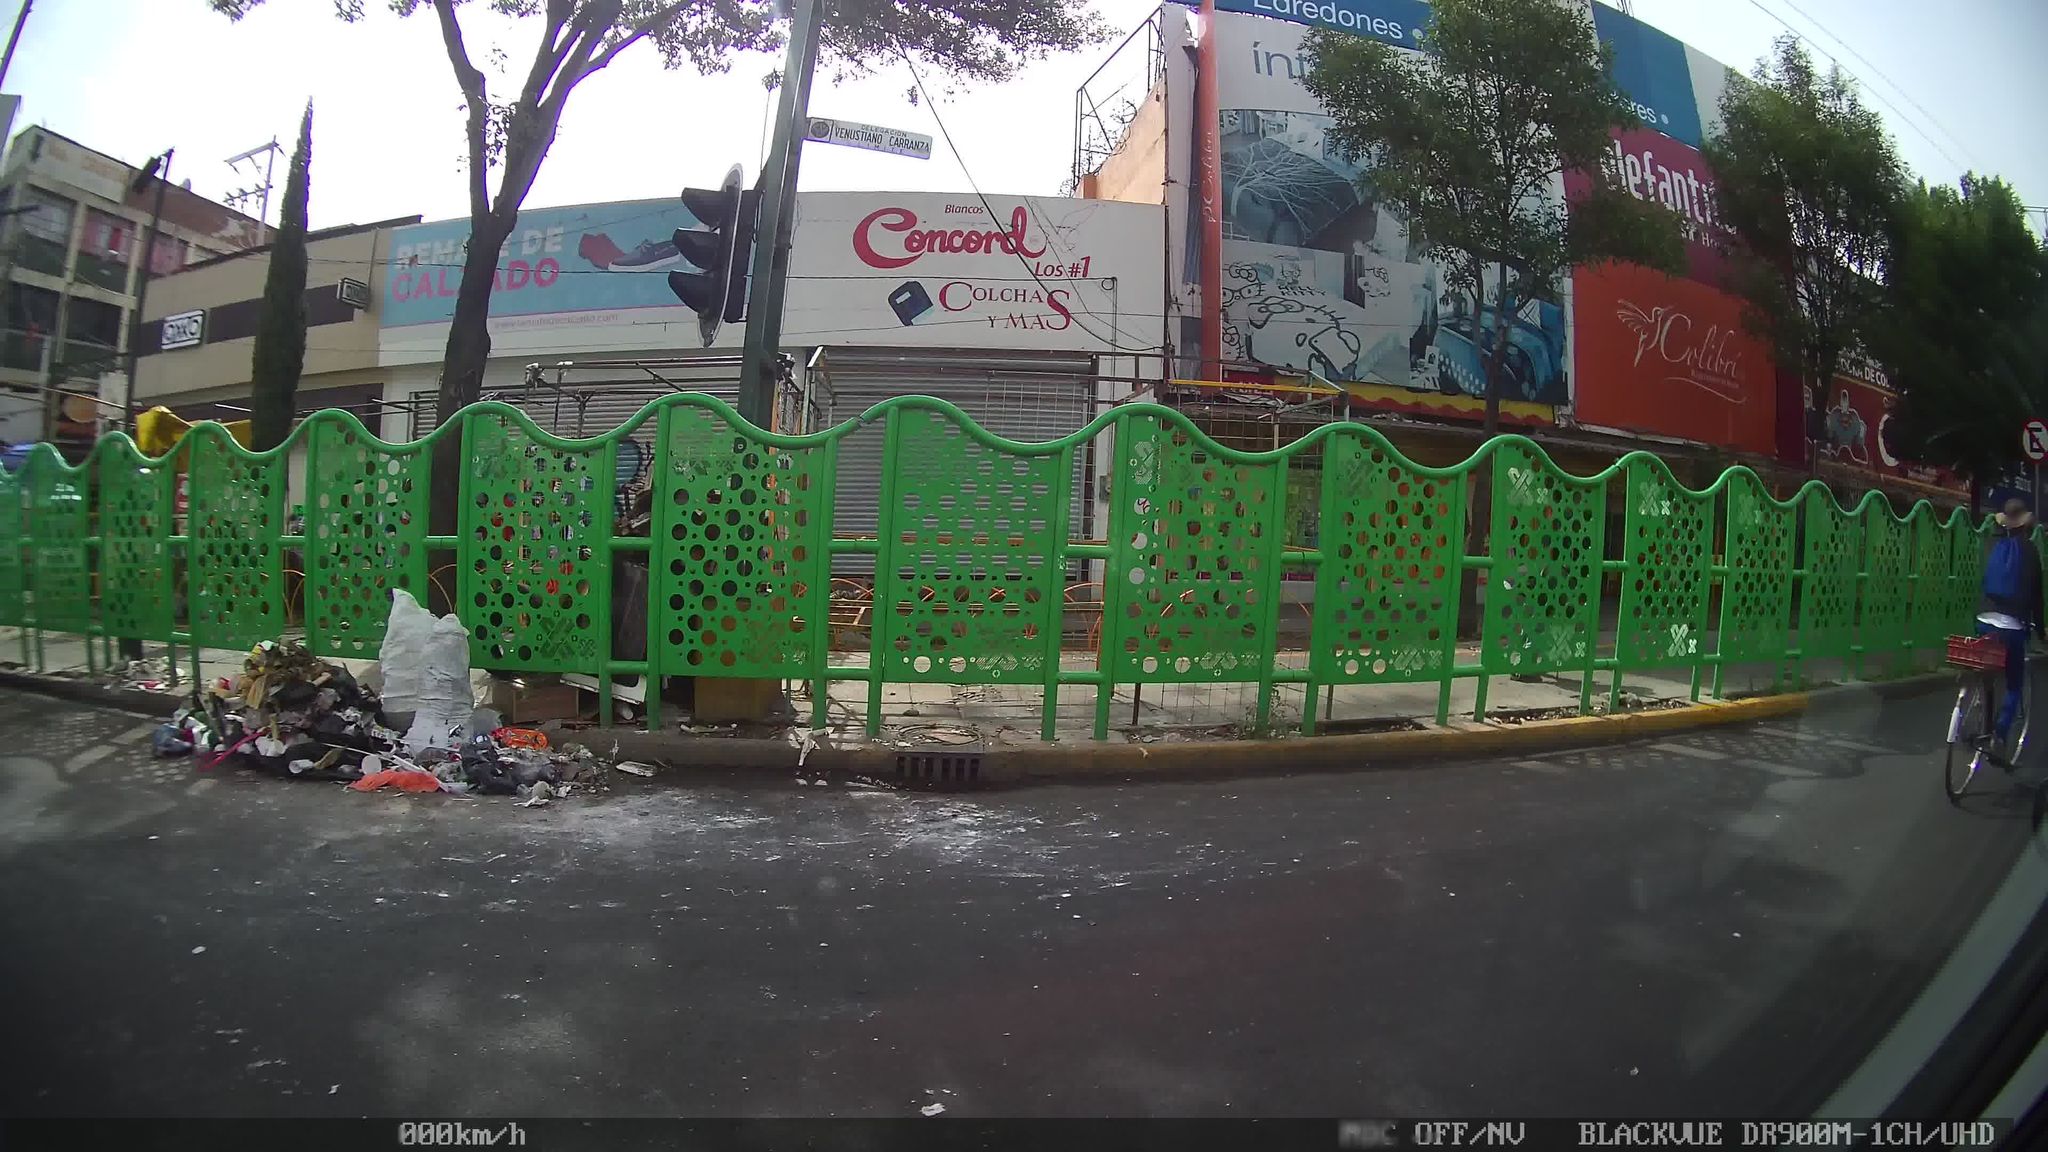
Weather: rainy
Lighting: day
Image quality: good
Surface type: driving surface
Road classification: primary
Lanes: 5
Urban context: urban centre
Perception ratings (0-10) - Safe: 1.13, Lively: 1.12, Beautiful: 4.56, Boring: 1.07, Depressing: 5.34, Wealthy: 2.63